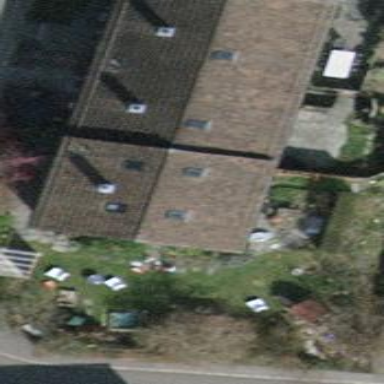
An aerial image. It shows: Terrace building.